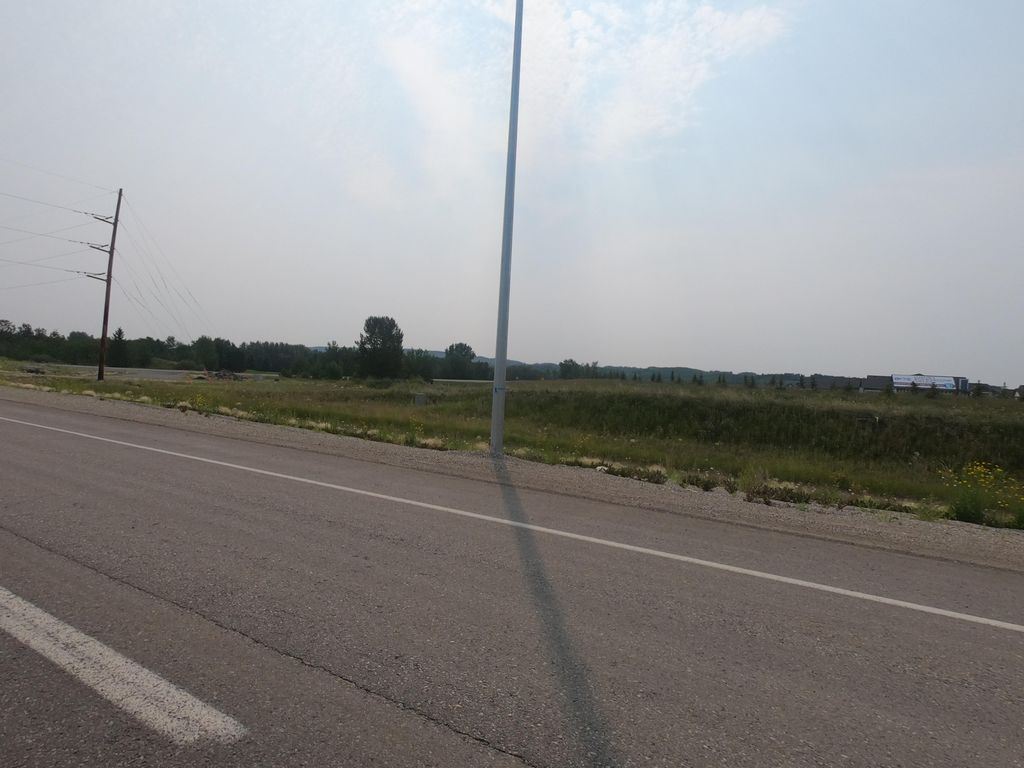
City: calgary